Interaction volume radius: 5 \u00c5
Interaction volume height: 10 \u00c5
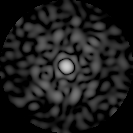
Disorder parameter: 0.7917